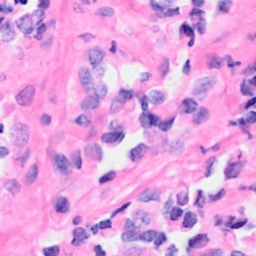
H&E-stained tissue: Breast